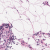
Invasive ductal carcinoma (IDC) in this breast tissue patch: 0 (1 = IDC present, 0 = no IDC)